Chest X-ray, AP view. Patient: 61 years old, sex F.
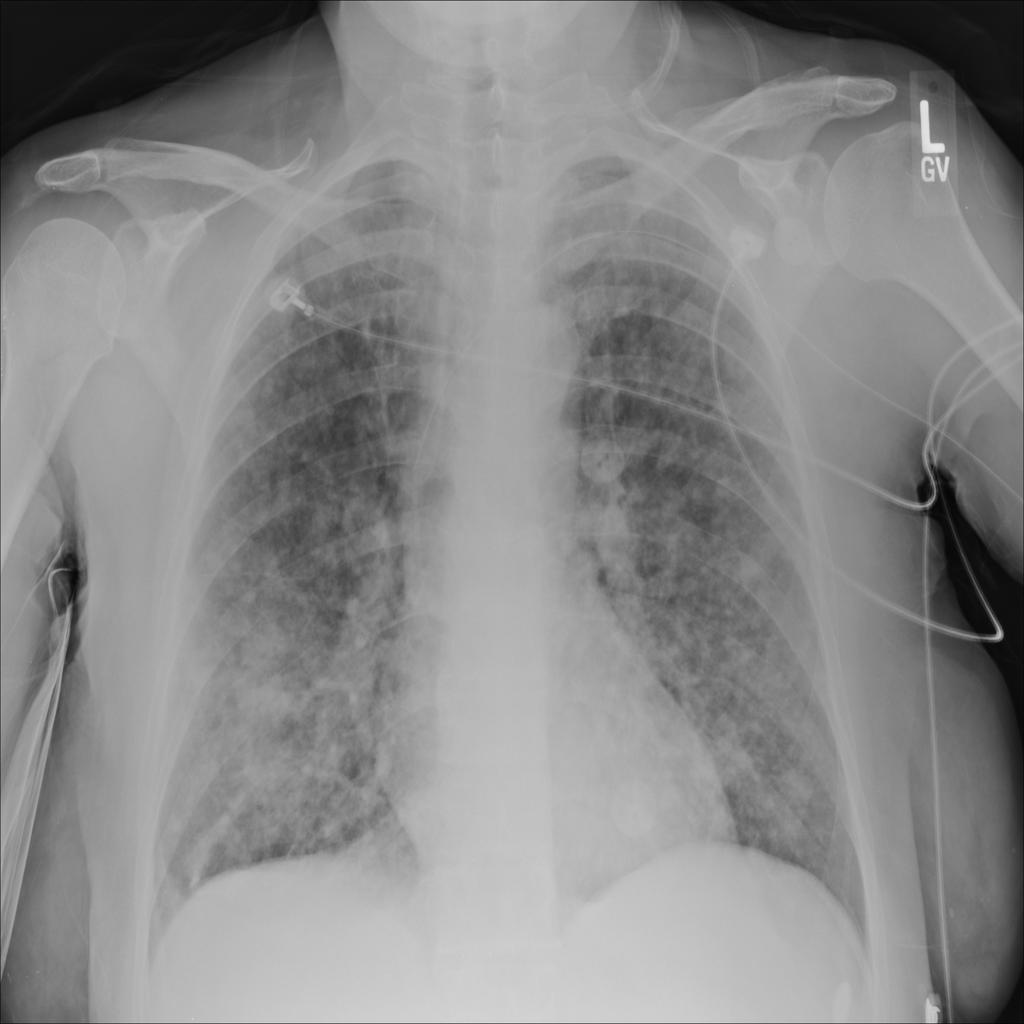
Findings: No Finding